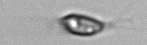
Label: Chrysochromulina